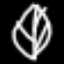
Label: leaf